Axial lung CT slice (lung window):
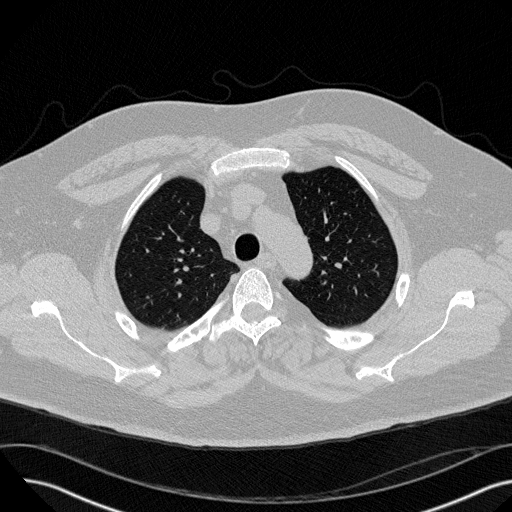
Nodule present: no